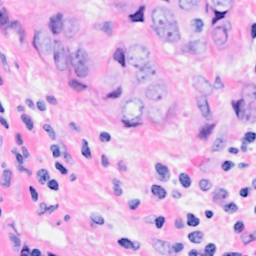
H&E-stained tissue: Breast